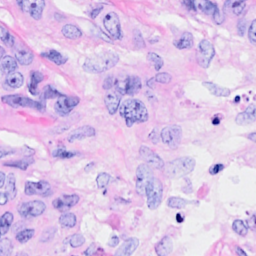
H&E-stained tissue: Breast